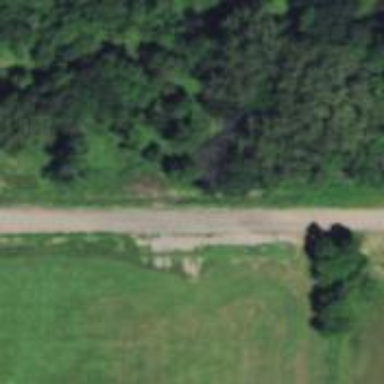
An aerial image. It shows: Unclassified road.